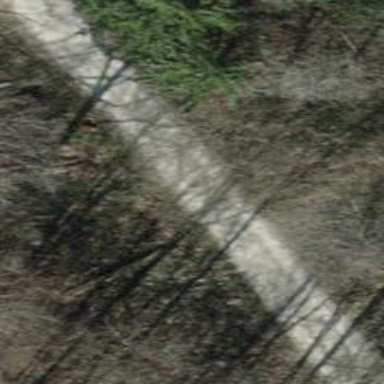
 grade2 track used for forestry vehicles."